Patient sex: M
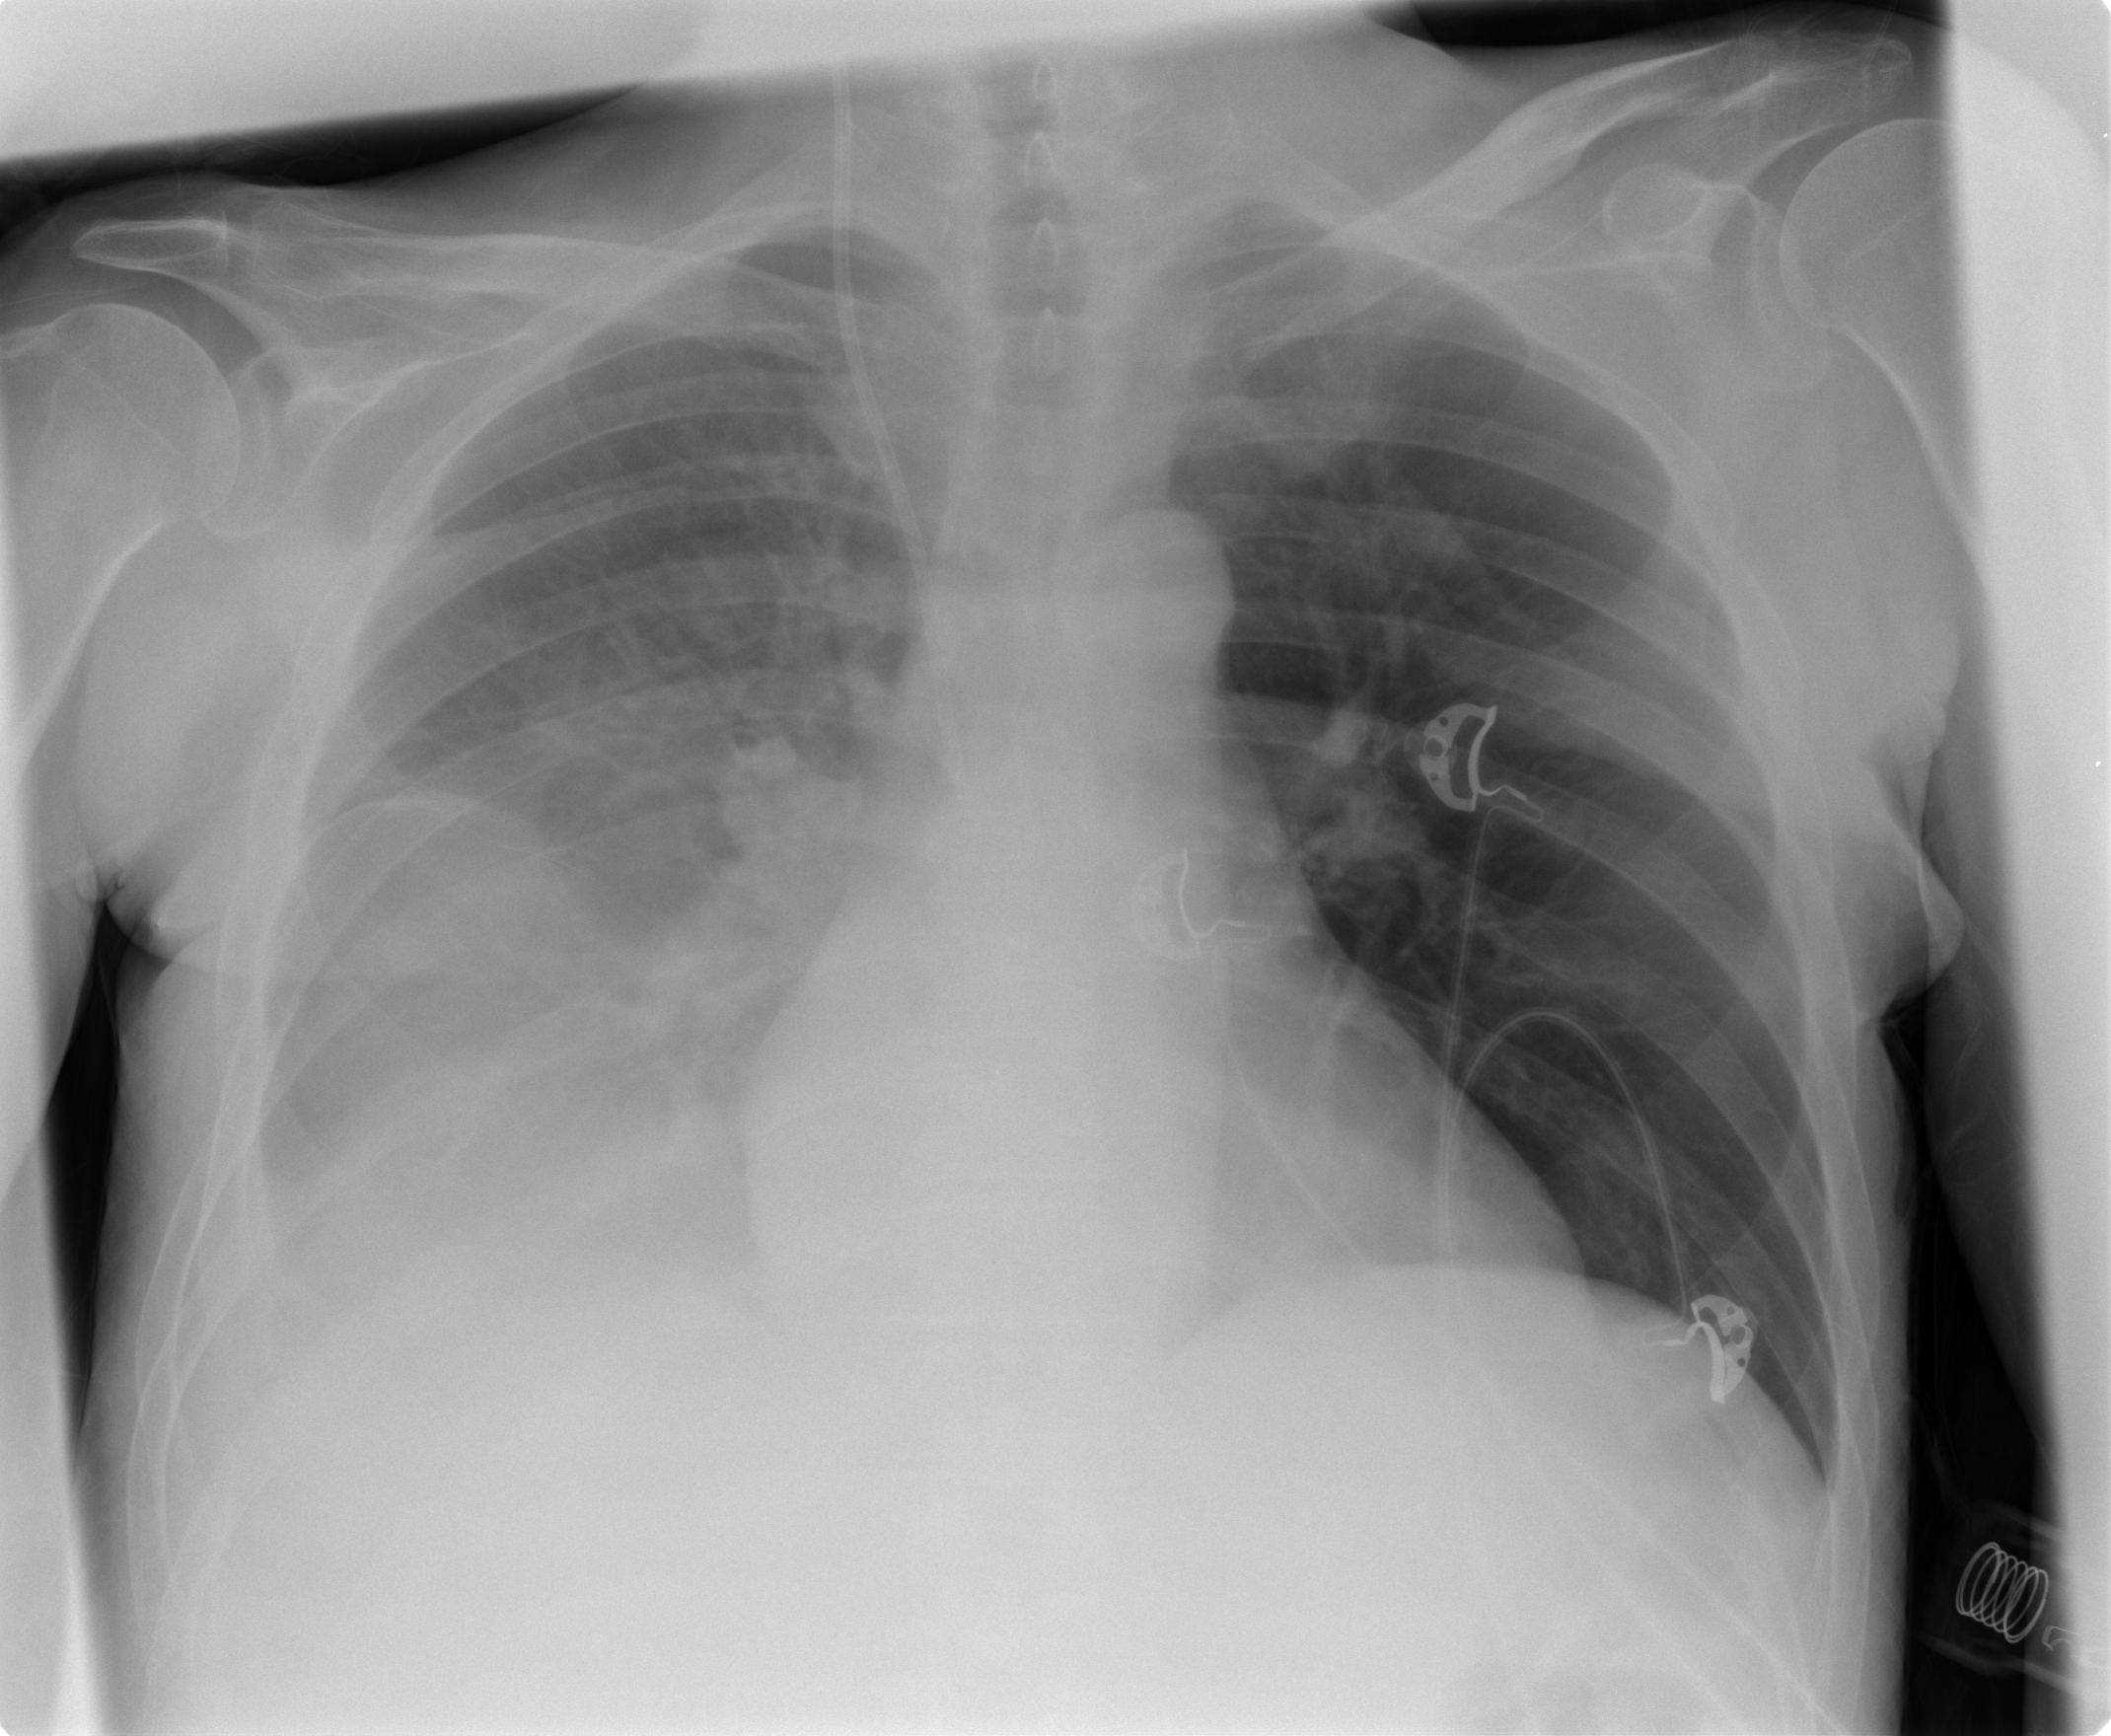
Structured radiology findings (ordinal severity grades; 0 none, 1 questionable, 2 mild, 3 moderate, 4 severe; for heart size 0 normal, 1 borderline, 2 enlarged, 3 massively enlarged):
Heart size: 0
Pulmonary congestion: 3
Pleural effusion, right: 3
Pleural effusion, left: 0
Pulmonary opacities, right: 0
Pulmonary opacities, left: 0
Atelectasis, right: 3
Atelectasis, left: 0